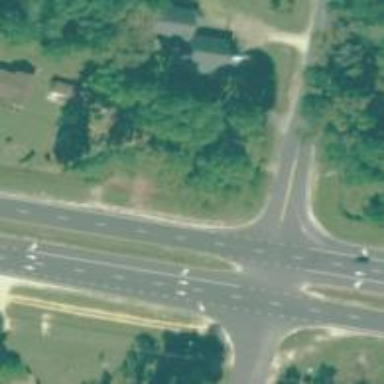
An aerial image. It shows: Asphalt road designated as trunk highway.